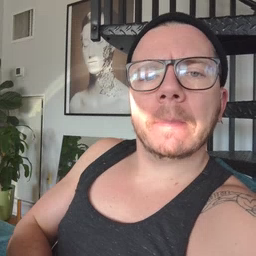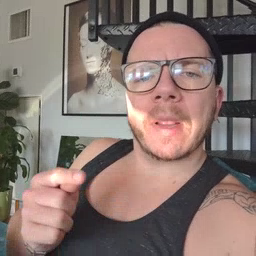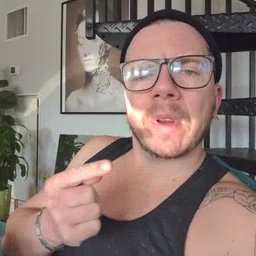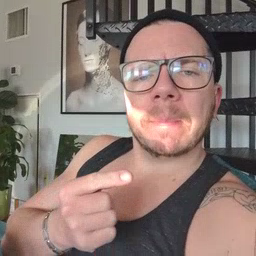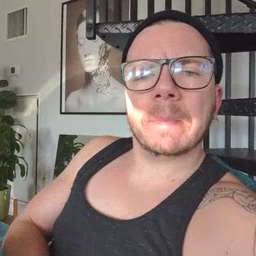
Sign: owie